Question: Here is an image of my request

I'm new to CSS and HTML positioning. I've spent three days trying to achieve this disposition to create an inline editor. I want to be able to hold 3 '<div>' or '<span>' or whatever that meet those condition an behavior.
1. Body can be any container.
2. The Pink Div can be anything but will have to contain the 3 other space holder inline
3. The Left Green box is for a variable text length like label
4. The Right Green box is for a variable number of action represented as button or icon.
5. The center green box is for an editor like an input text or multiple field inside a container..
what I did, ha ha ha, exploring every pseudo expert site on css positioning trying framework of all kind and never found a way to achieve this simply, clearly and easy to maintain without hack of any kind.... this is what I did.
Here's my code.
'''
<!DOCTYPE html>
<html xmlns="http://www.w3.org/1999/xhtml">
<head>
<title></title>
<link href="../../Content/themes/base/jquery-ui.css" rel="stylesheet" />
<style>
div.EditorFrame {
background-color: lightcyan;
padding: 5px;
}
span.LabelPanel {
display: inline-block;
background-color: lightskyblue;
}
span.EditorPanel {
display: inline-block;
background-color: lightpink;
}
span.ButtonPanel {
display: inline-block;
text-align: right;
background-color: lightgreen;
}
</style>
<script type="text/javascript">
function body_onload() {
//var editor = document.getElementById("txtAddress");
//var editorcontainer = editor.parentElement;
//editor.width = editorcontainer.clientWidth;
}
</script>
</head>
<body onload="body_onload()">
<div class="EditorFrame">
<span class="LabelPanel">
<label for="AddressEditor" id="lblAddressEditor">Enter an address</label>
</span>
<span class="EditorPanel">
<input id="AddressEditor" type="text" /></td>
</span>
<span class="ButtonPanel">
<button type="submit">Add</button>
<!--button>Cancel</!--button>-->
</span>
</div>
</body>
</html>
'''
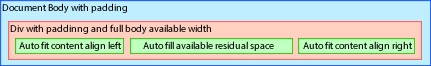
Answer: Finally, this is not CSS doable... I Succeed in it with JQuery....
'''
EditorPanelWidth = EditorFrame.innerWidth() - LabelPanel.outerWidth() - ButtonPanel.outerWidth();
EditorPanel.outerWidth(EditorPanelWidth);
AdressEditor.width = EditorPanel.innerWidth();
'''
There is thing CSS can't do alone... Thank JQuery :)